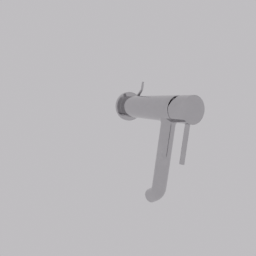
Label: appliances